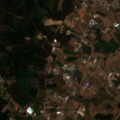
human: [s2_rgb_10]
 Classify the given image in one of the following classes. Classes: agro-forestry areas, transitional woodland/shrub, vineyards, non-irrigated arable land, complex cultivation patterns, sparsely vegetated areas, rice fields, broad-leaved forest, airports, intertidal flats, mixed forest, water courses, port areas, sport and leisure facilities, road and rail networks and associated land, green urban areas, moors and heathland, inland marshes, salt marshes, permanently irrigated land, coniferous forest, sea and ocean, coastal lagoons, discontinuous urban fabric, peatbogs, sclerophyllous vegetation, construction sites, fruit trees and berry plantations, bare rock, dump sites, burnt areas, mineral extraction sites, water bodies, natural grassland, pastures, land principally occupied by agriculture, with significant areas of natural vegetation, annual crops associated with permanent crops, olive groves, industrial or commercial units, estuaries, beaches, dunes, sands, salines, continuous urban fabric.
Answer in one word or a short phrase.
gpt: discontinuous urban fabric, complex cultivation patterns, land principally occupied by agriculture, with significant areas of natural vegetation, mixed forest